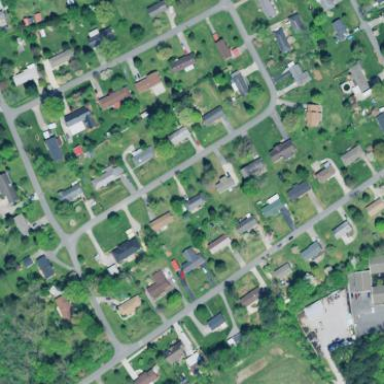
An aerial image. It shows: Residential area consisting of single-family homes.